Field crop: tomato
Growth stage: 2
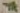
Species: solanum